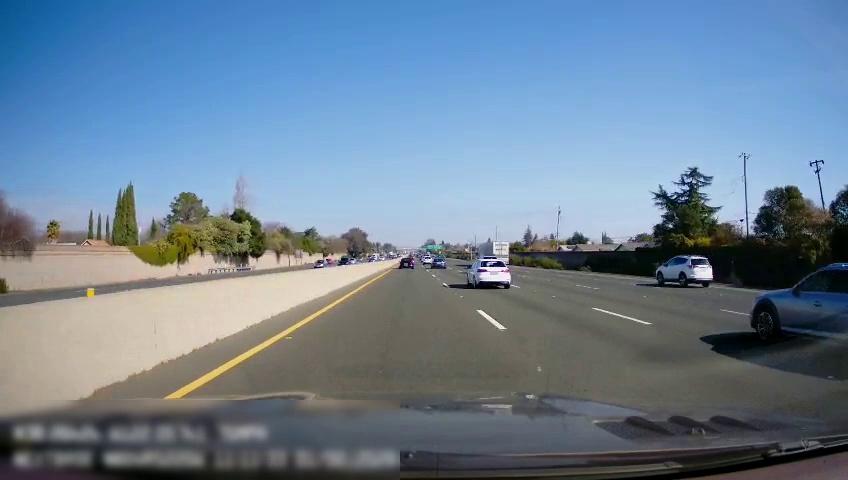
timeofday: Day
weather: Sunny
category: Drivable Space
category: Drivable Space
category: Vehicles | Car
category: Vehicles | Car
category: Vehicles | Car
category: Vehicles | Car
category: Vehicles | Car
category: Vehicles | Car
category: Vehicles | SUV
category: Vehicles | Other LV
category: Vehicles | SUV
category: Vehicles | Car
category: Vehicles | Car
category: Vehicles | SUV
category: Vehicles | SUV
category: Lanes | Alternate Lane
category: Lanes | Current Lane
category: Lanes | Current Lane
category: Lanes | Alternate Lane
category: Lanes | Alternate Lane
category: Lanes | Opposite Lane